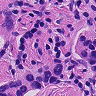
Metastatic tissue present: yes